Field crop: maize
Growth stage: 2
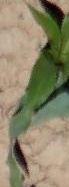
Species: maize